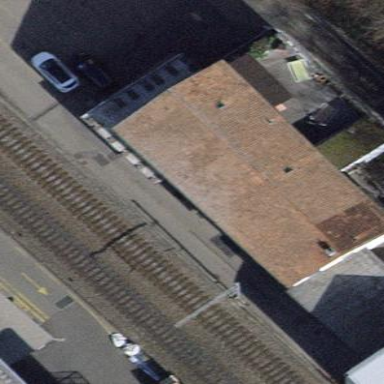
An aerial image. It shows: View of roof of building.